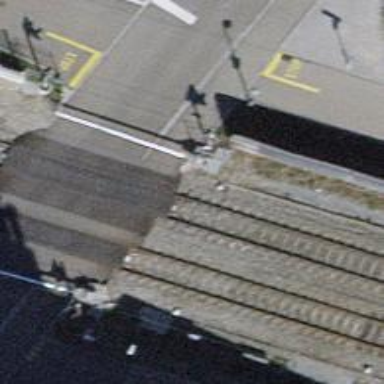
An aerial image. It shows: Railway crossing with full barriers.